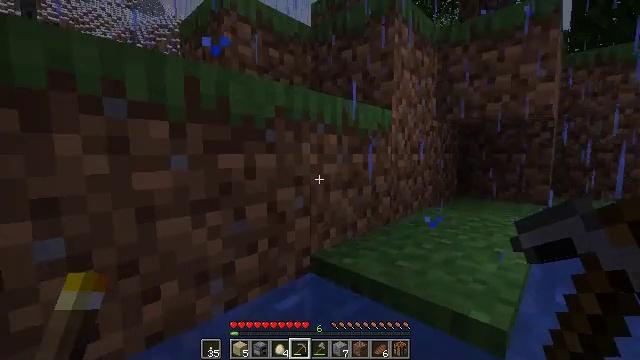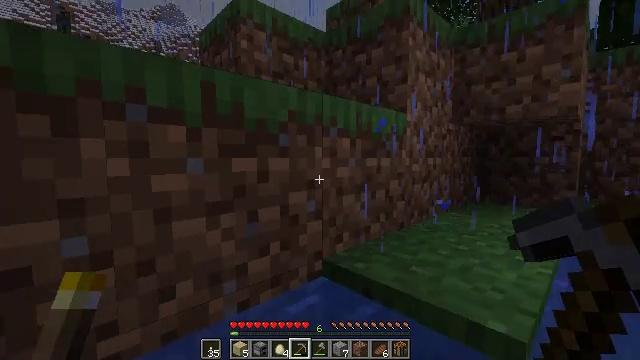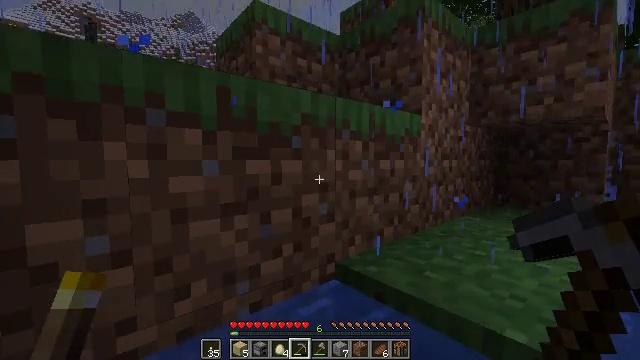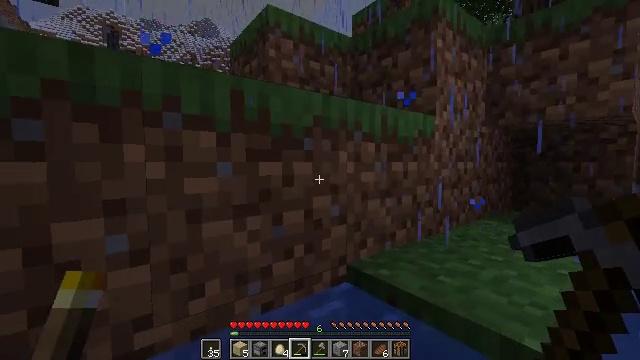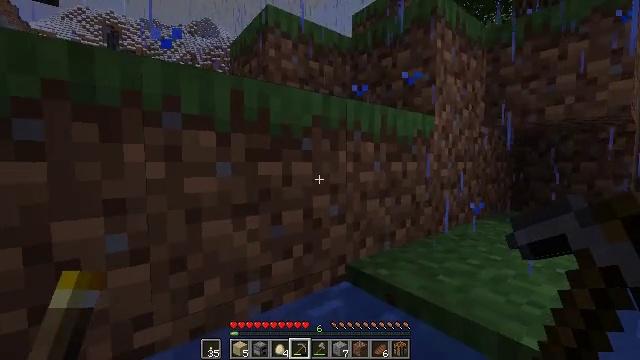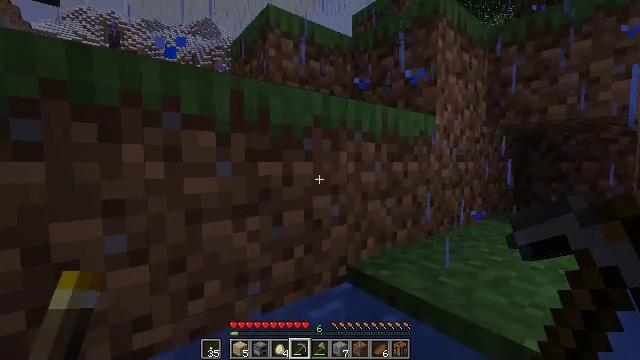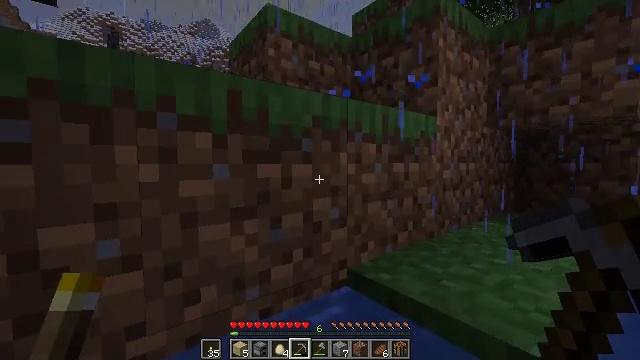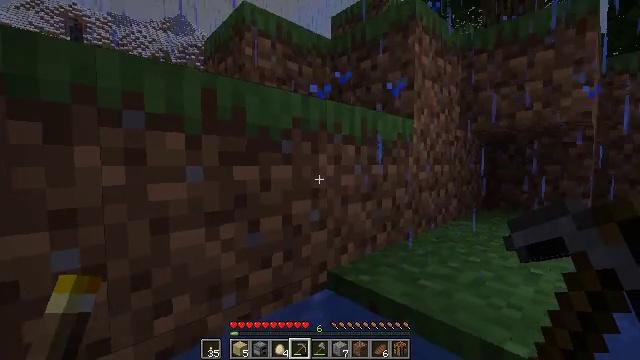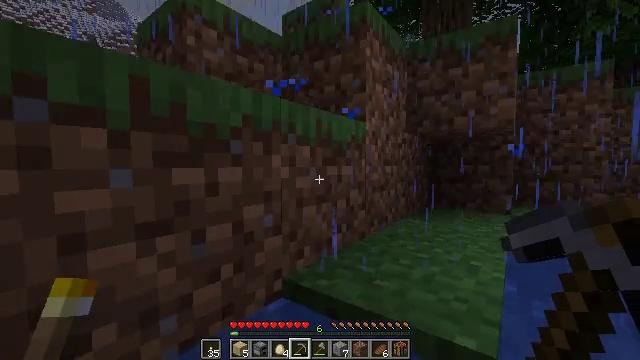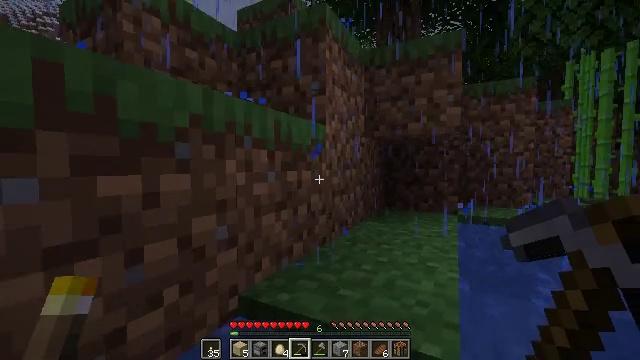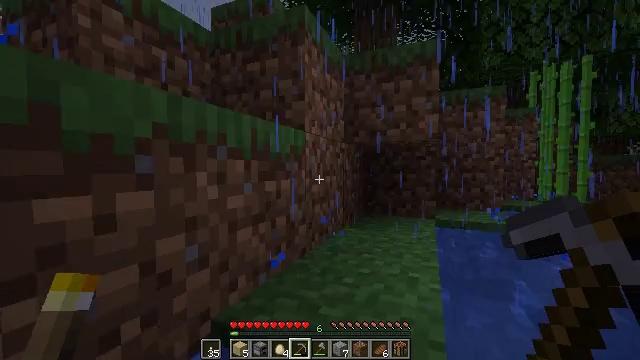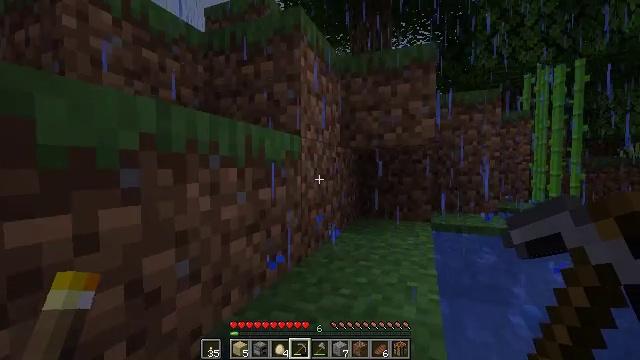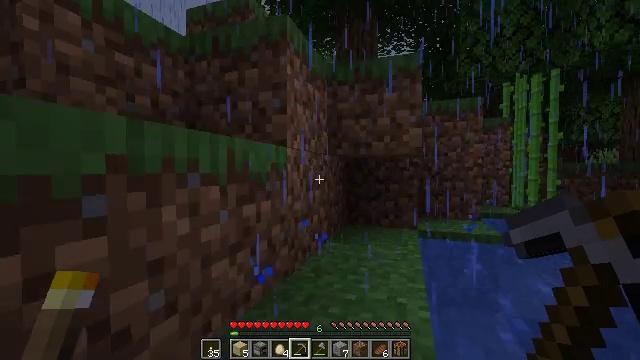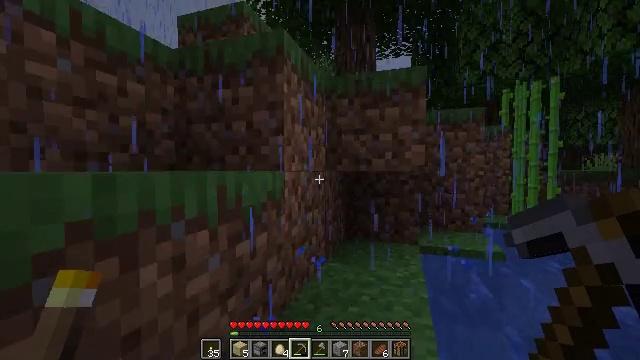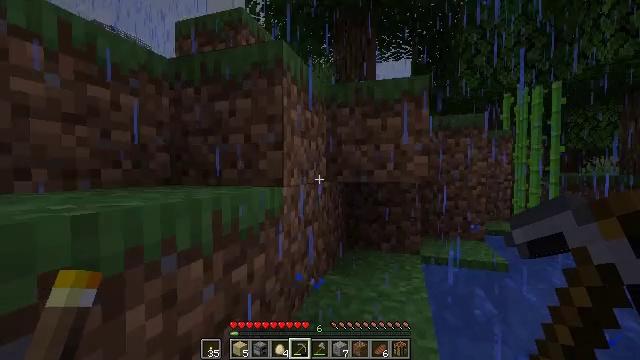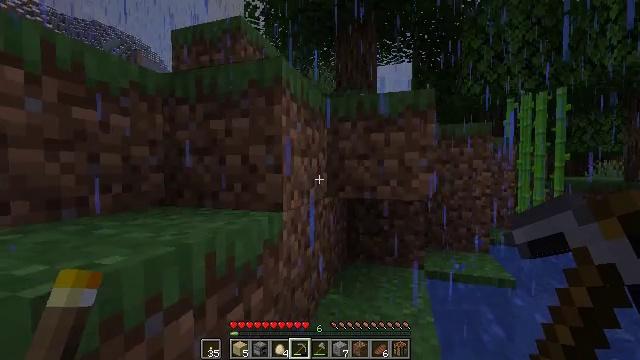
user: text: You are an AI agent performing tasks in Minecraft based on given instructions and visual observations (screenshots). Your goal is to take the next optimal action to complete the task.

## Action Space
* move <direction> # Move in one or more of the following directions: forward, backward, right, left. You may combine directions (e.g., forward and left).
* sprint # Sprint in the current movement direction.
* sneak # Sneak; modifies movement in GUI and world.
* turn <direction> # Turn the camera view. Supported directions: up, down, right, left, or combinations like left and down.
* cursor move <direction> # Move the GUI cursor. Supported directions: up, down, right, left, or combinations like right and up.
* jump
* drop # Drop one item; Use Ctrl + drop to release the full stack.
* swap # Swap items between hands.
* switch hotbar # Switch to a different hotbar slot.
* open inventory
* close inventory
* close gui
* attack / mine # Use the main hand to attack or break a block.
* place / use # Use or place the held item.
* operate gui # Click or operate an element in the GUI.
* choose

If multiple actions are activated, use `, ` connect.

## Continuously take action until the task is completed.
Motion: motion action
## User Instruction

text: Collect sugar cane near water sources.
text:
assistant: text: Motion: turn left
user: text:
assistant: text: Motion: turn left
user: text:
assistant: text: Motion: turn left
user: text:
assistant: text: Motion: no_op
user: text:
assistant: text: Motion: move forward
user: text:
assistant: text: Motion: move forward
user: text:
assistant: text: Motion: move forward, turn right
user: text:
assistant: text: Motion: move forward, turn right
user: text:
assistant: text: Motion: move forward, turn right, jump
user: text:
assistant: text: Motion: move forward, turn right, jump
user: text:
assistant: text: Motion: move forward, turn right, jump
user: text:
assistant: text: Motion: move forward, turn right, jump
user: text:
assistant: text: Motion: move forward, jump
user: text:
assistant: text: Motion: move forward, jump
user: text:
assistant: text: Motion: move forward, jump
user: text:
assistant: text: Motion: move forward, jump
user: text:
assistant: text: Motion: move forward, jump
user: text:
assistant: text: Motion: move forward, jump
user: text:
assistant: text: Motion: move forward, turn left, jump
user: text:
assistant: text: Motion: move forward, turn left, jump
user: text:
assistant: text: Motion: move forward, turn left, jump
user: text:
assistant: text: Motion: move forward, turn left, jump
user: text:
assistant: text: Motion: move forward, turn left, jump
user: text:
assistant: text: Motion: move forward, turn left, jump
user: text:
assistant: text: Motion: move forward, turn left, jump
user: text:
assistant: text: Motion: move forward, turn left, jump
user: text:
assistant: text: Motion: move forward, turn left, jump
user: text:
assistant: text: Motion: move forward, turn left, jump
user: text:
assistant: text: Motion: move forward, turn left, jump
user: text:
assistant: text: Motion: move forward, turn left, jump